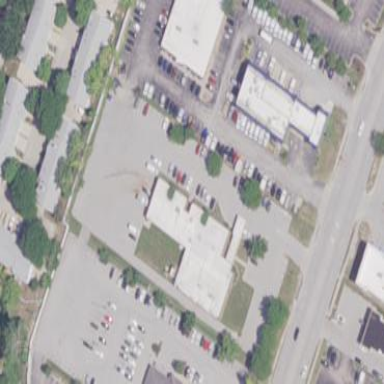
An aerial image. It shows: Clinic building providing healthcare services.